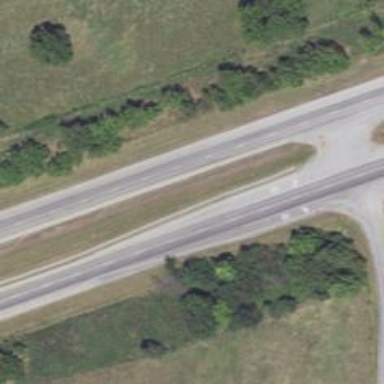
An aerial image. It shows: Asphalt road classified as trunk highway.